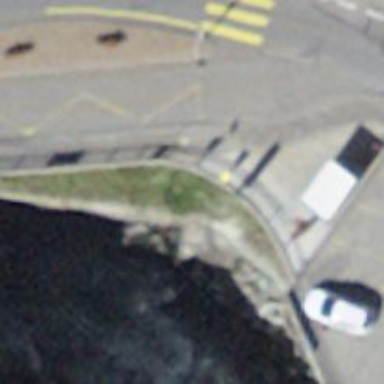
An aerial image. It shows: Post box is visible.